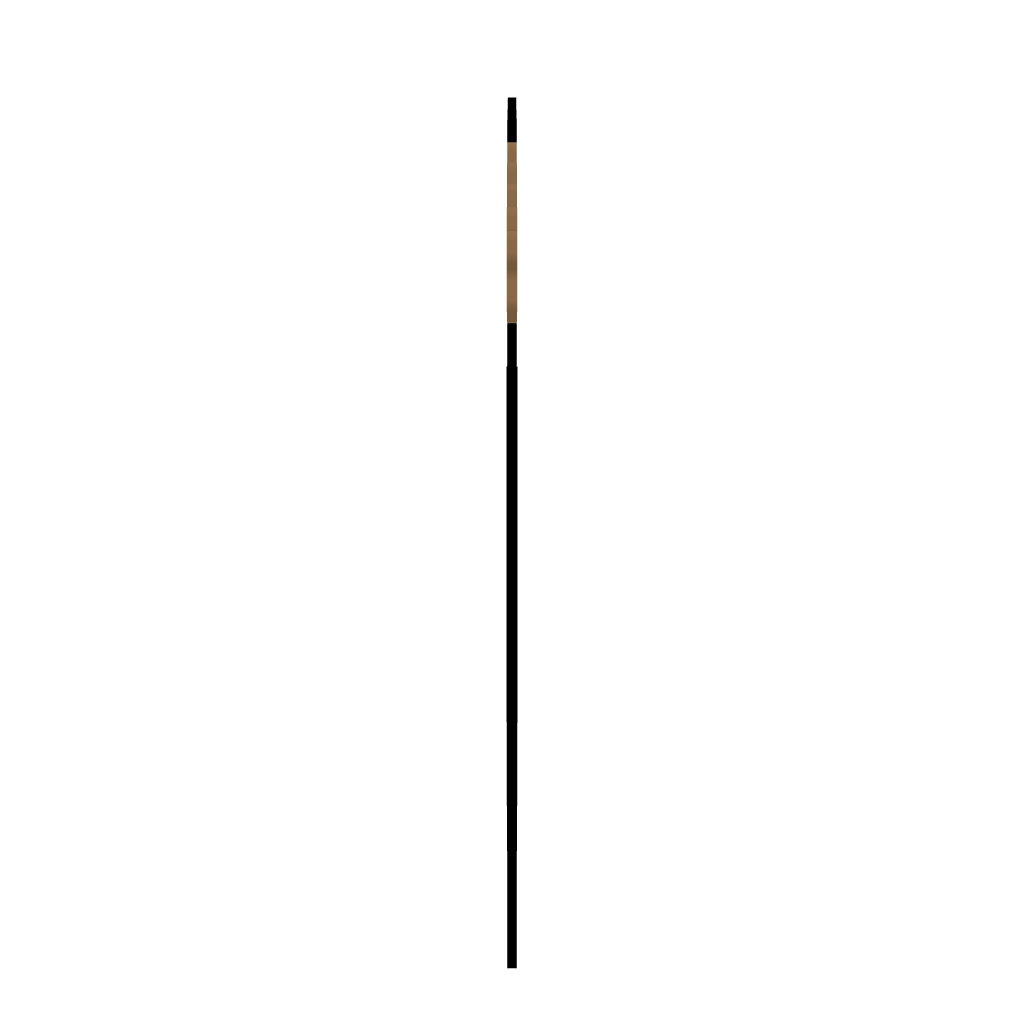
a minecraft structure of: The Legend of Zelda  Link bad low quality